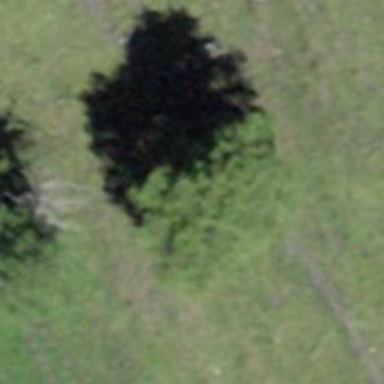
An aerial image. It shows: Single tag "natural: tree."